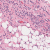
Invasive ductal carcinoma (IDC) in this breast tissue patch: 1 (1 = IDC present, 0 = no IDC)